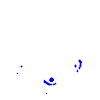
Particle: kaon